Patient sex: M
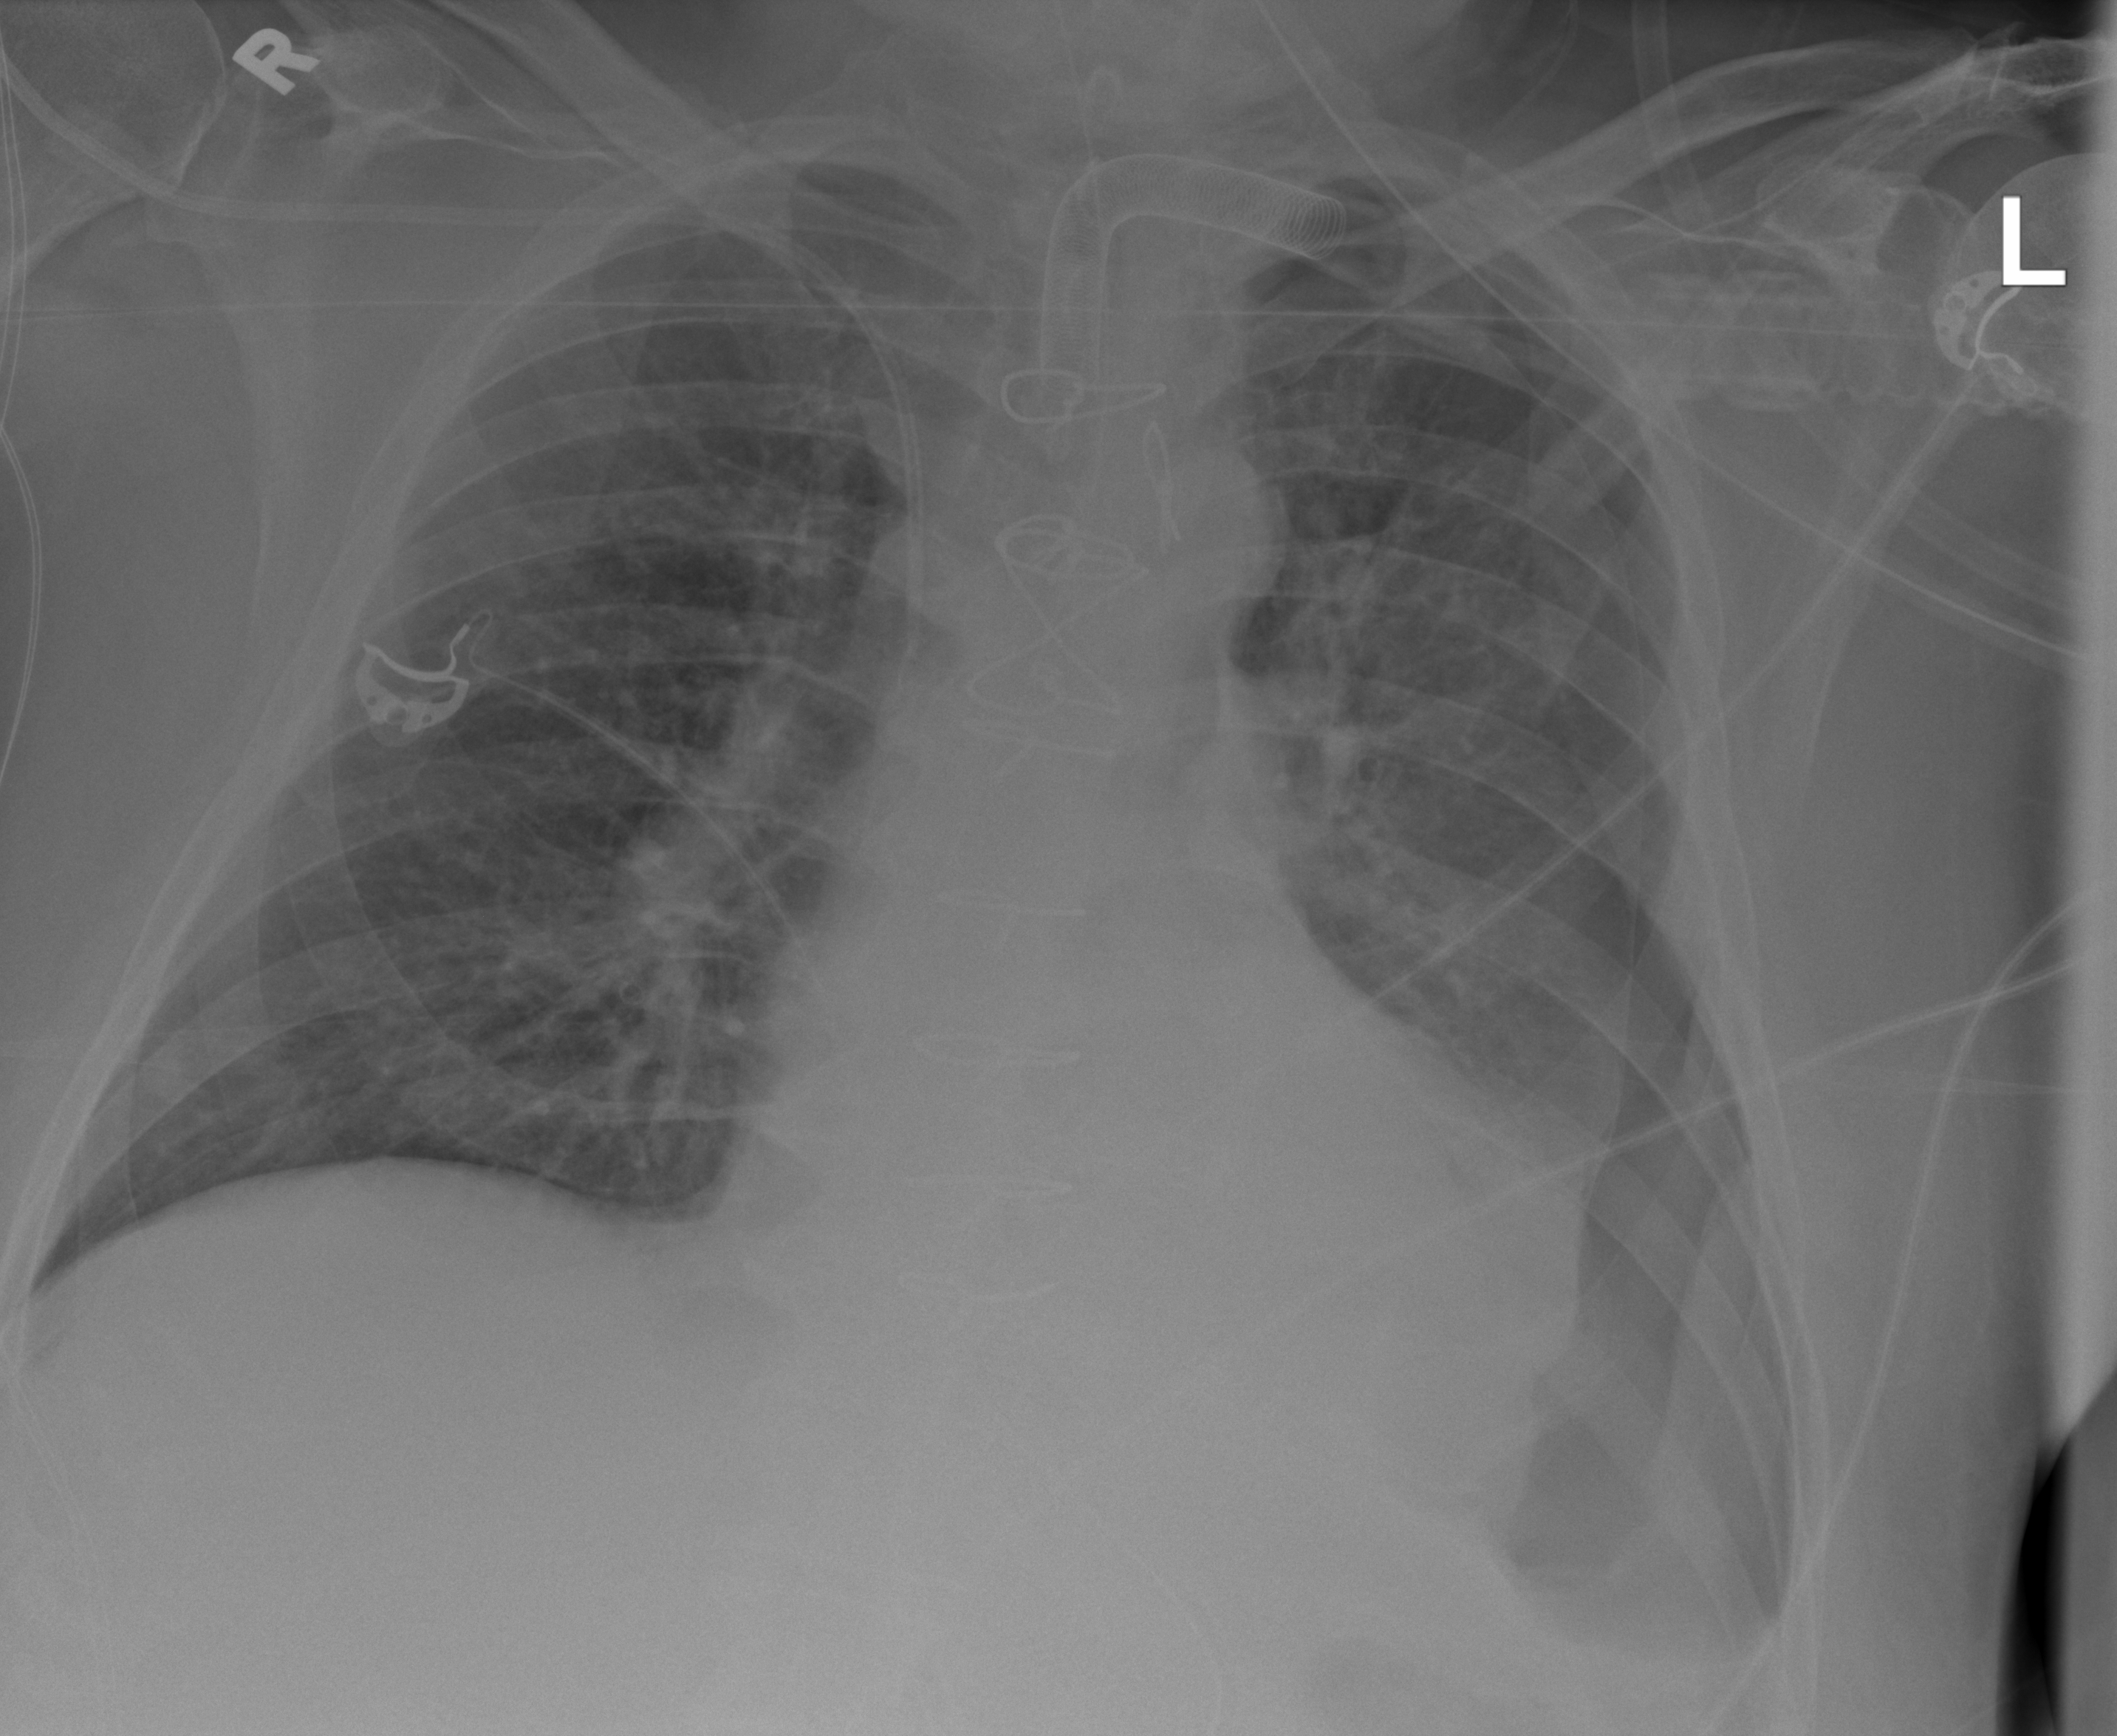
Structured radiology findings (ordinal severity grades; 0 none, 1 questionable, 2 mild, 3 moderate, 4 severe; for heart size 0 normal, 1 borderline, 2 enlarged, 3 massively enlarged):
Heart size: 1
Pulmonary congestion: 2
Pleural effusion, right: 2
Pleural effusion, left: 2
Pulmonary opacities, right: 0
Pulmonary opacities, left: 0
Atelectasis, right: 0
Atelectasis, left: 0